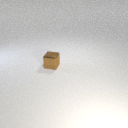
small brown metal cube